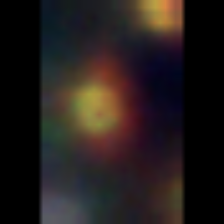
Taxon: Diatom_aggregate
Group: Diatoms